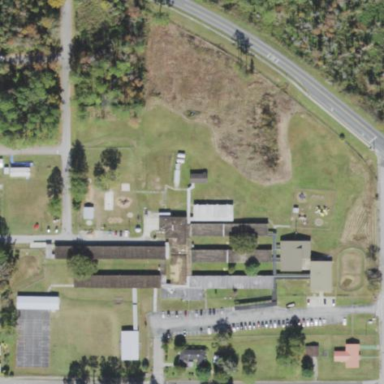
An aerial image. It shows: School.